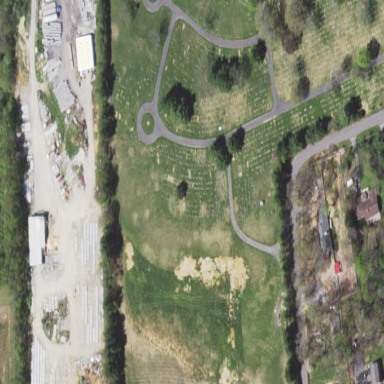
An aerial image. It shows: Grave yard.